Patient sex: M
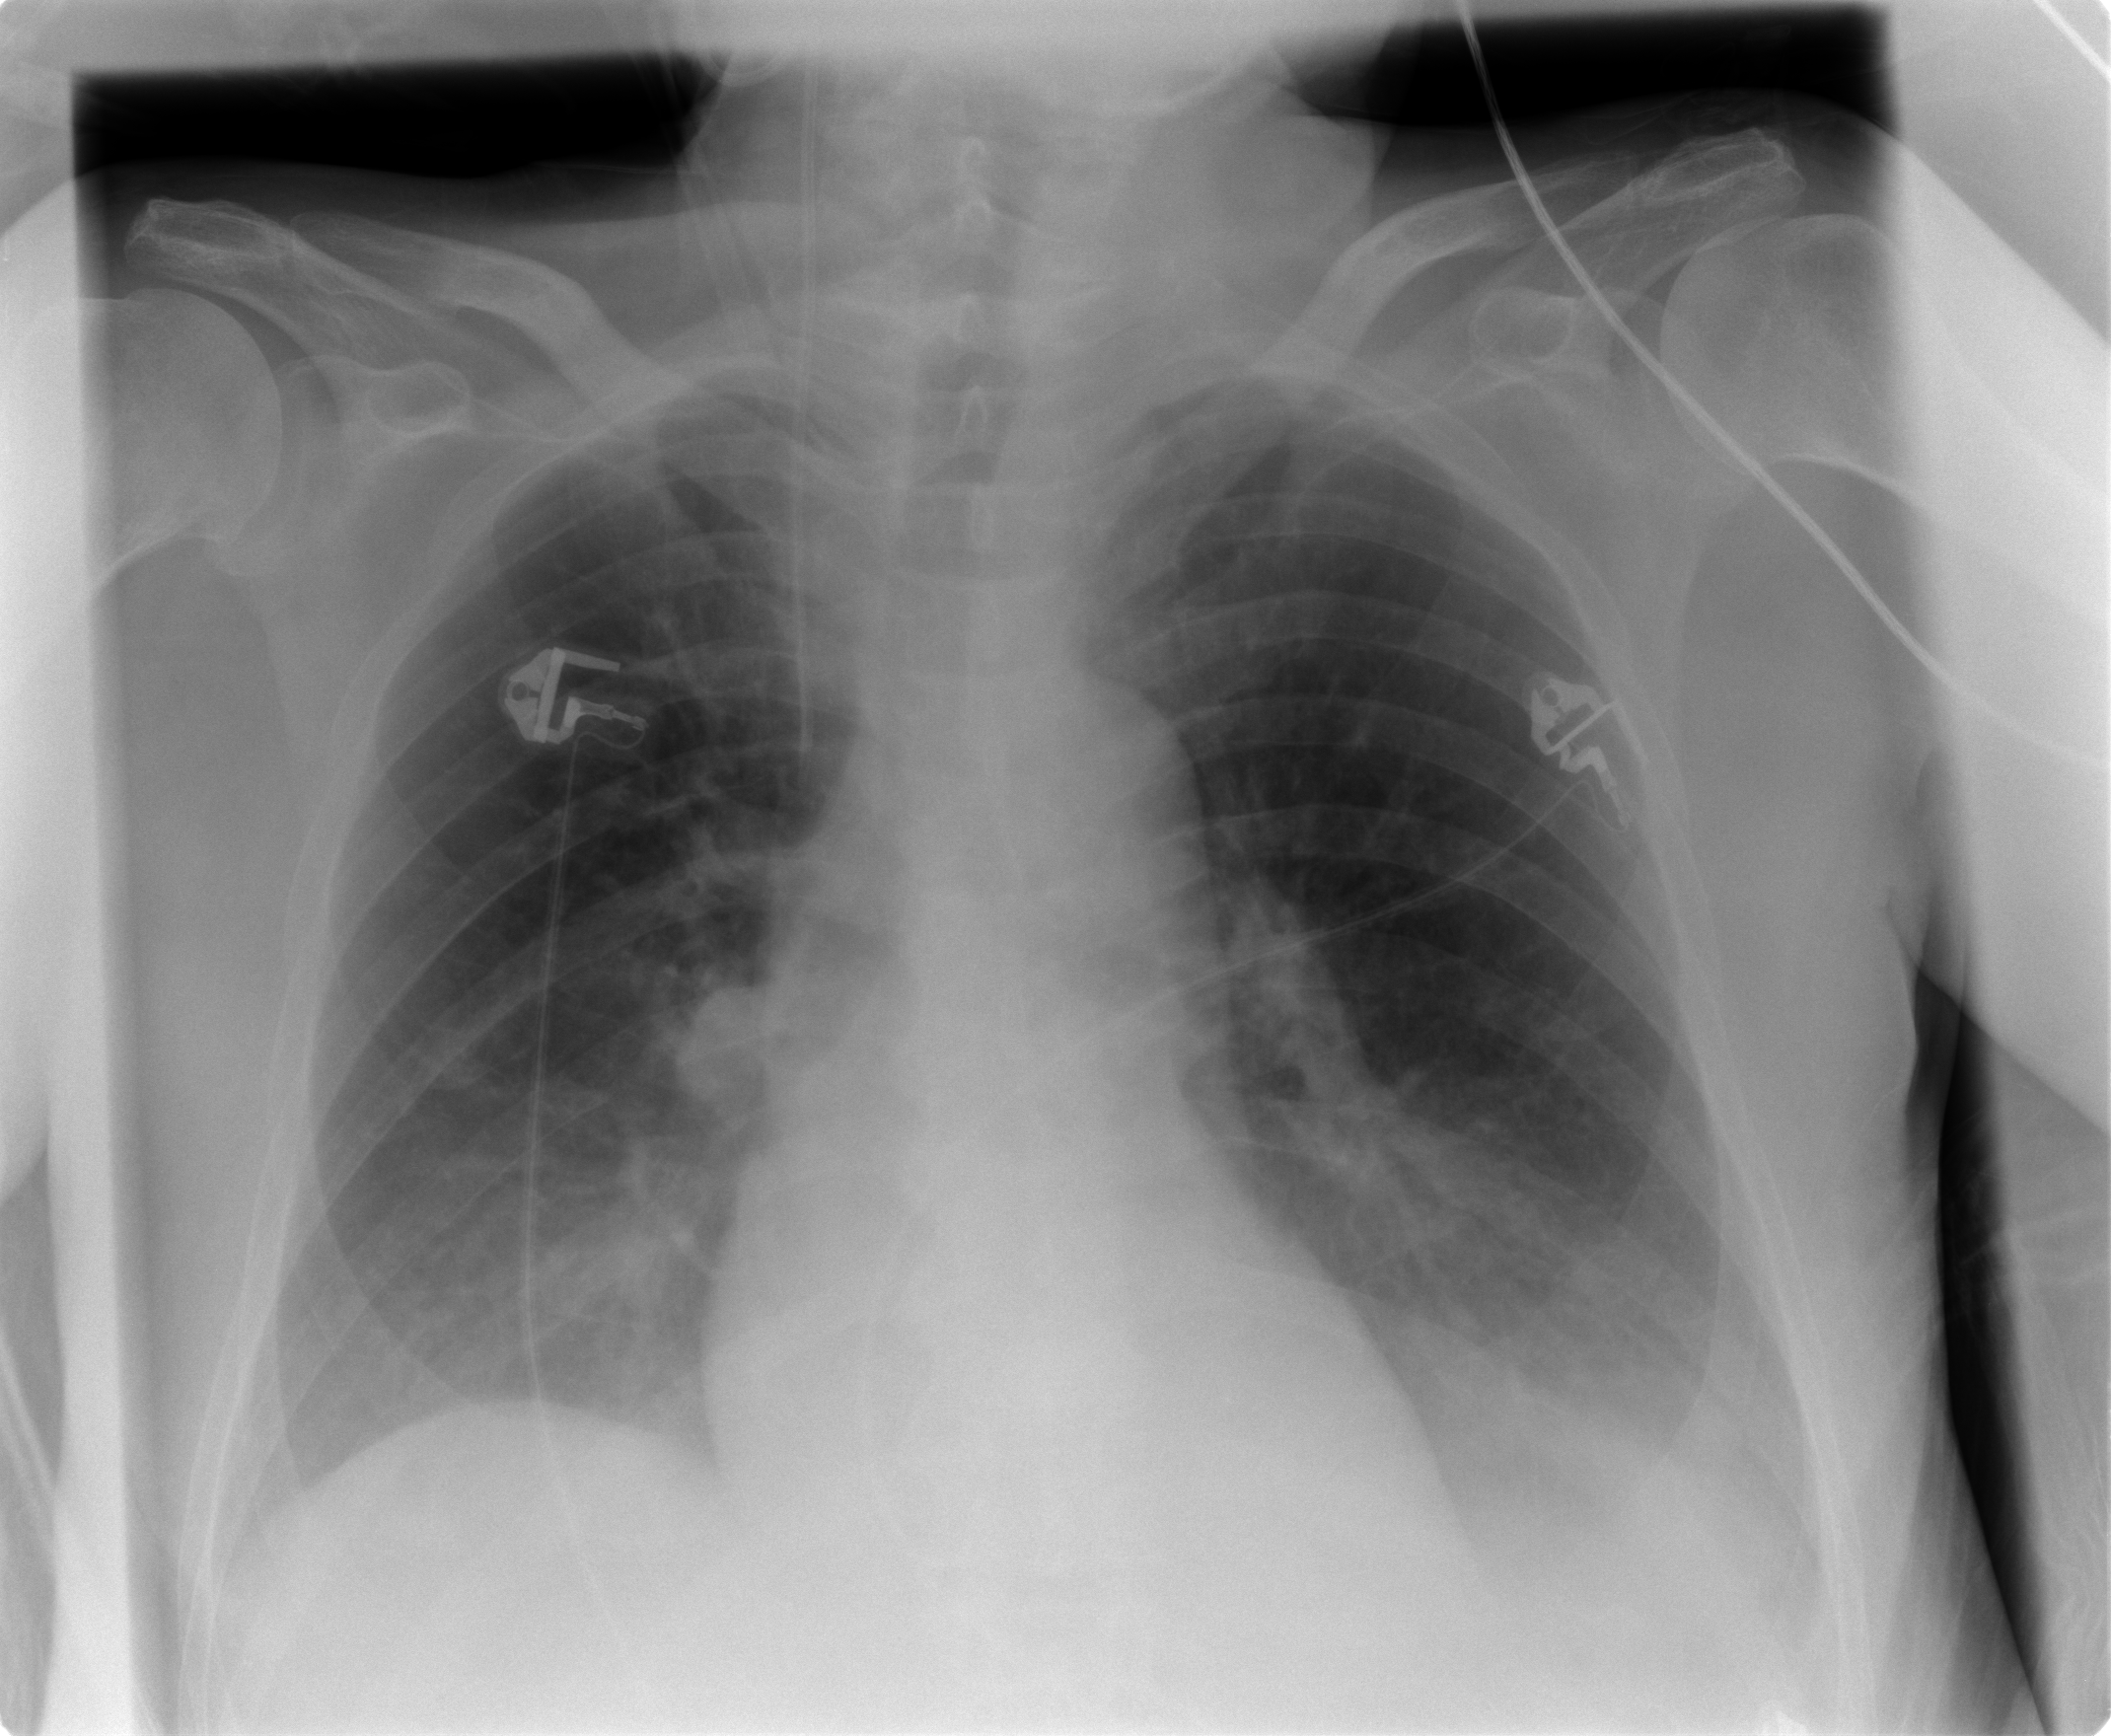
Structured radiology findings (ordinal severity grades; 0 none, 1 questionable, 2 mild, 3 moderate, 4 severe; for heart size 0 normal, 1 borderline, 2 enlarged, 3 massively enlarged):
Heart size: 0
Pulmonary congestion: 2
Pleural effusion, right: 2
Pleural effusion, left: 2
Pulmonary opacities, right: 0
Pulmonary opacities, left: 2
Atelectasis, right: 2
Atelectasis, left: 2